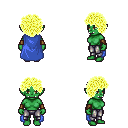
a pixel art fantasy rpg character, female body template, orc, green skin, blue cape, metal pants, gold curly afro hairstyle, cloth bracers, four views (front, back, left, right), 2x2 character sprite sheet, small pixel art, hard edges, no anti-aliasing